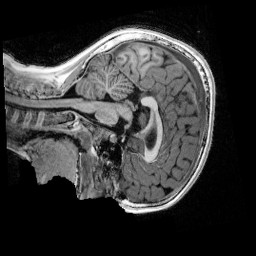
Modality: UNIT1_denoised
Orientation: sagittal
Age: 11
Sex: male
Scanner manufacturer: siemens
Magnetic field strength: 3 T
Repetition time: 4 s
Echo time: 0.00303 s